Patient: sex M, age 53
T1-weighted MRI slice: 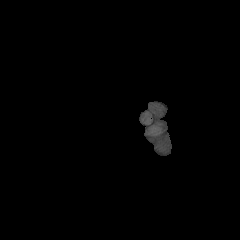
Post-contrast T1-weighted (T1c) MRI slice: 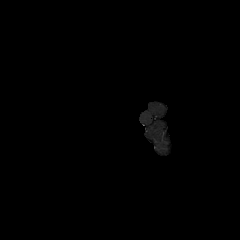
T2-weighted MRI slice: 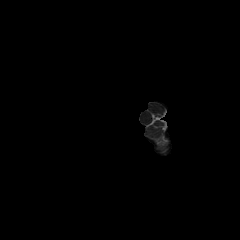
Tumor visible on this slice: no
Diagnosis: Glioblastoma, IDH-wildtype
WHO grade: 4